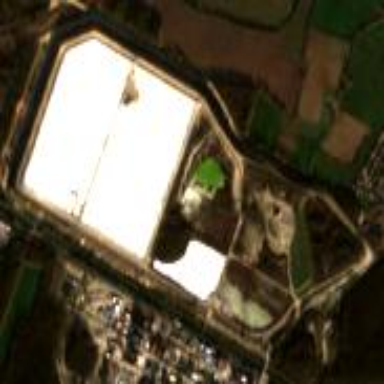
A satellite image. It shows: Quarry area.